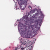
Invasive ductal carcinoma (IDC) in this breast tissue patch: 0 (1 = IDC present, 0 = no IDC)